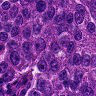
Metastatic tissue present: yes